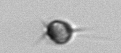
Label: Acanthoica_quattrospina